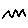
Label: zigzag